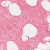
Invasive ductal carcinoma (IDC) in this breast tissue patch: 0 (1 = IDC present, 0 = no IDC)